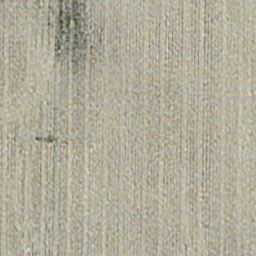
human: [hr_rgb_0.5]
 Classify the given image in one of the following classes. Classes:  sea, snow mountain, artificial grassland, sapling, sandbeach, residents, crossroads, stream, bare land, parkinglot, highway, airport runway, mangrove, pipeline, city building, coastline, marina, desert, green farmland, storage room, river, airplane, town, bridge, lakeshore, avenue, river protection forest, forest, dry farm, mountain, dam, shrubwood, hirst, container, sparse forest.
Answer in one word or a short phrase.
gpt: dry farm